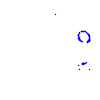
Particle: proton